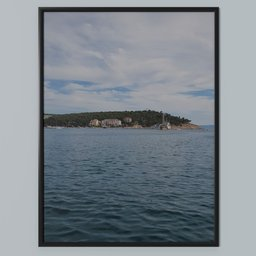
Label: decoration